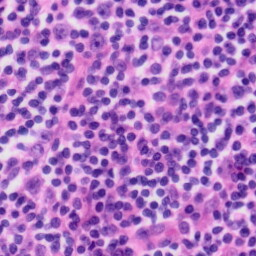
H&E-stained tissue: Tonsil